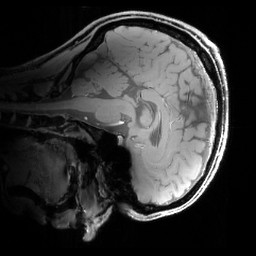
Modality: T1w
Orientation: sagittal
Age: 28
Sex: male
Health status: healthy
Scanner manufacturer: siemens
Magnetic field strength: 7 T
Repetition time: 4.3 s
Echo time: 0.00227 s